Question: First, the problem at hand. I am writing a wrapper for a 'scikit-learn' class, and am having problems with the right syntax. What I am trying to achieve is an override of the 'fit_transform' function, which alters the input only slightly, and then calls its 'super'-method with the new parameters:
'''
from sklearn.feature_extraction.text import TfidfVectorizer
class TidfVectorizerWrapper(TfidfVectorizer):
def __init__(self):
TfidfVectorizer.__init__(self) # is this even necessary?
def fit_transform(self, x, y=None, **fit_params):
x = [content.split(' ')[0] for content in x] # filtering the input
return TfidfVectorizer.fit_transform(self, x, y, fit_params)
# this is the critical part, my IDE tells me for
# fit_params: 'unexpected arguments'
'''
The Program crashes all over the place, starting with a 'Multiprocessing exception', not really telling me anything usefull. How do I correctly do this?
Additional info: The reason why I need to wrap it this way is because I use 'sklearn.pipeline.FeatureUnion' to collect my feature extractors before putting them into a 'sklearn.pipeline.Pipeline'. A consequence of doing it this way is, that I can only feed a single data set across all feature extractors -- but different extractors need different data. My solution was to feed the data in an easily separable format and filtering different parts in different extractors. If there is a better solution to this problem, I'd also be happy to hear it.
Edit 1:
Adding '**' to unpack the dict seems to not change anything:

Edit 2:
I just solved the remaining problem -- I needed to remove the constructor overload. Apparently, by trying to call the parent constructor, wishing to have all instance variables initiated correctly, I did the exact opposite. My wrapper had no idea what kind of parameters it can expect. Once I removed the superfluous call, everything worked out perfectly.
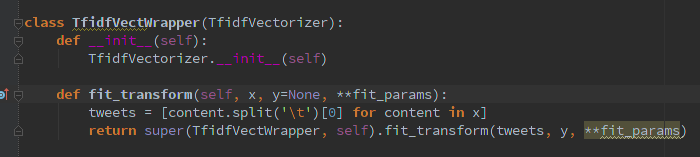
Answer: You forget to unpack 'fit_params' which is passed as a 'dict' and you want to pass it through as a 'keyword arguments' which require unpacking operator '**'.
'''
from sklearn.feature_extraction.text import TfidfVectorizer
class TidfVectorizerWrapper(TfidfVectorizer):
def fit_transform(self, x, y=None, **fit_params):
x = [content.split(' ')[0] for content in x] # filtering the input
return TfidfVectorizer.fit_transform(self, x, y, **fit_params)
'''
one other thing that instaed of calling the 'TfidfVectorizer''s 'fit_transform' directly you can call the overloaded version through 'super' method
'''
from sklearn.feature_extraction.text import TfidfVectorizer
class TidfVectorizerWrapper(TfidfVectorizer):
def fit_transform(self, x, y=None, **fit_params):
x = [content.split(' ')[0] for content in x] # filtering the input
return super(TidfVectorizerWrapper, self).fit_transform(x, y, **fit_params)
'''
To understand it check the following example
'''
def foo1(**kargs):
print kargs
def foo2(**kargs):
foo1(**kargs)
print 'foo2'
def foo3(**kargs):
foo1(kargs)
print 'foo3'
foo1(a=1, b=2)
'''
it prints the dictionary '{'a': 1, 'b': 2}'
'''
foo2(a=1, b=2)
'''
prints both dictionary and 'foo2', but
'''
foo3(a=1, b=2)
'''
raises error as we sent an equal to our dictionary to 'foo1', which does not accept such a thing. We could however do
'''
def foo4(**kargs):
foo1(x=kargs)
print 'foo4'
'''
which works fine, but prints a new dictionary '{'x': {'a': 1, 'b': 2}}'